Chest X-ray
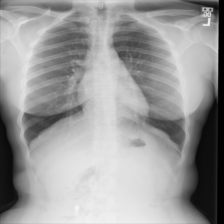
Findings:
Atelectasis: negative
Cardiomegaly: negative
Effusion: negative
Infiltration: negative
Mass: negative
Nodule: negative
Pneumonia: negative
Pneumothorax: negative
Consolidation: negative
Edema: negative
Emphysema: negative
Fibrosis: negative
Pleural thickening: negative
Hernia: negative